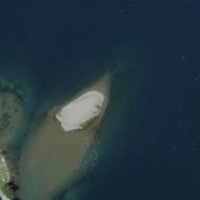
EUNIS habitat code: 14
Species observed at this site:
Regulus regulus
Aythya fuligula
Passer italiae
Fulica atra
Anas platyrhynchos
Motacilla alba